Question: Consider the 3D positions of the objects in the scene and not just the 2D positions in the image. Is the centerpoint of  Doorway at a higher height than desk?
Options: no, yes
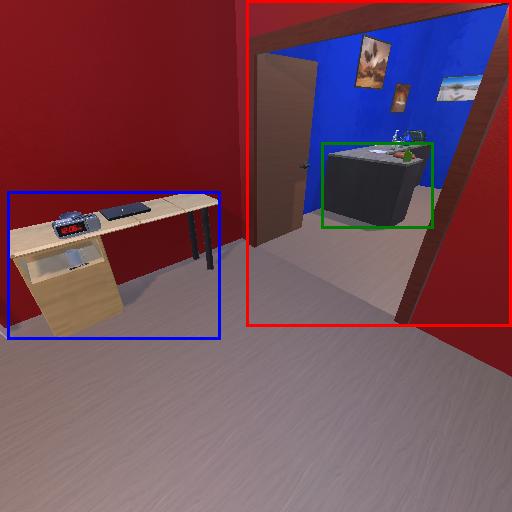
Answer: no